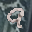
Label: 9